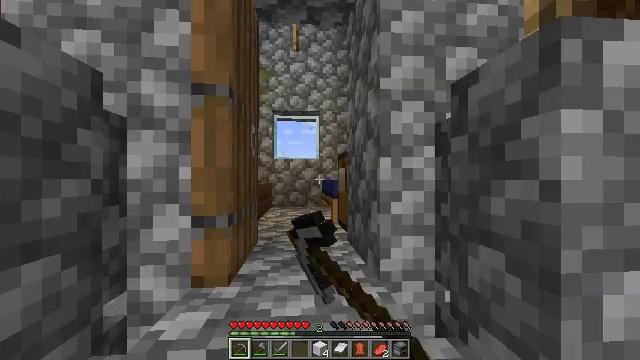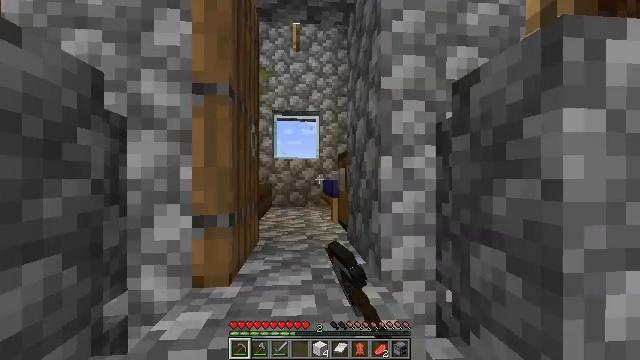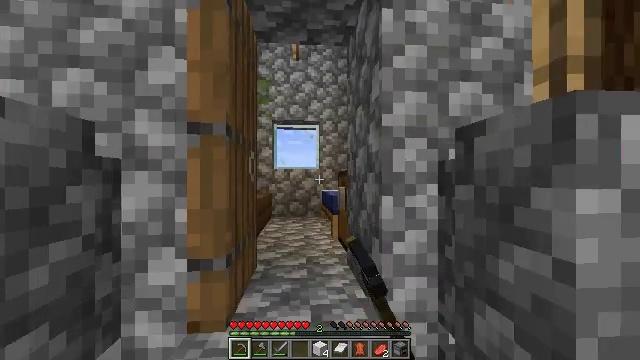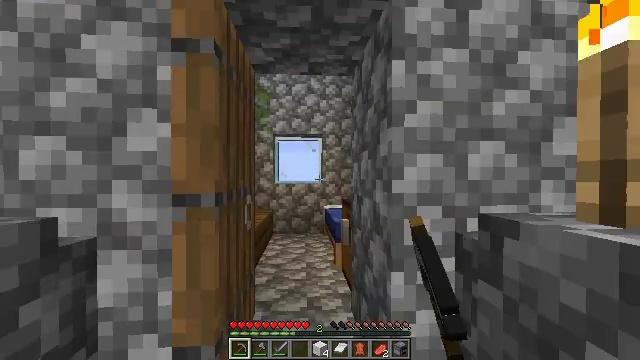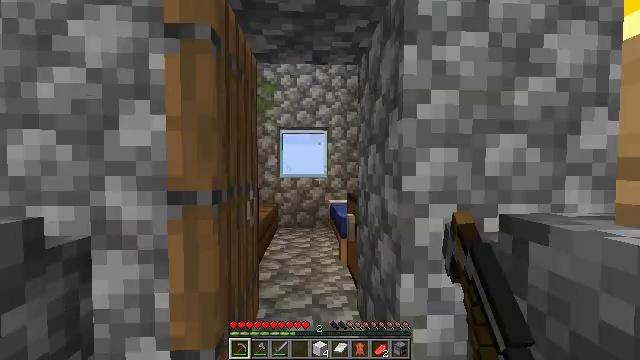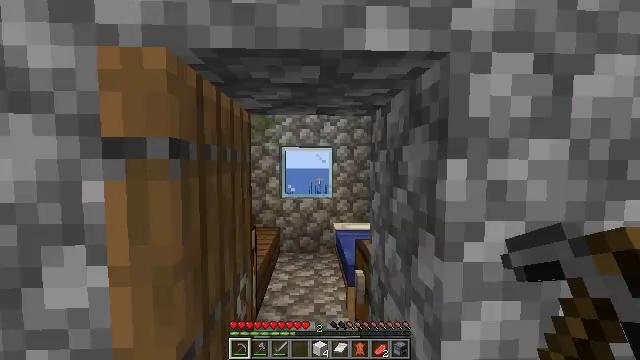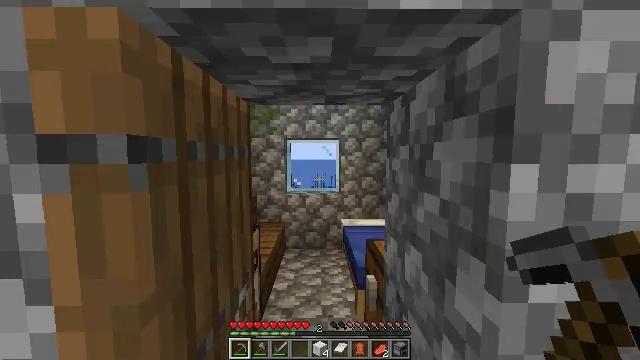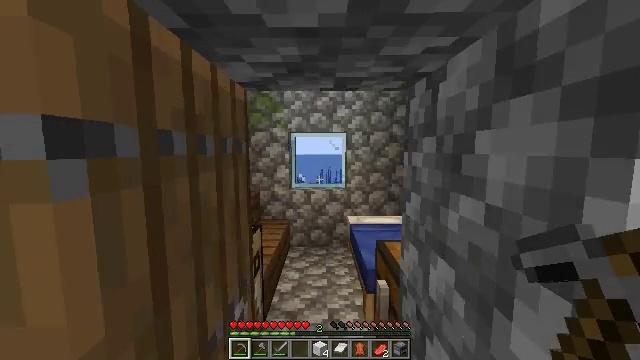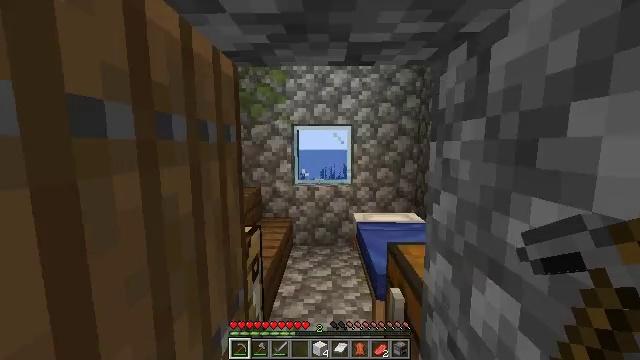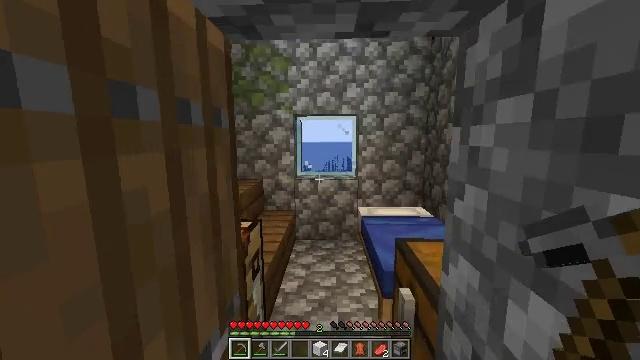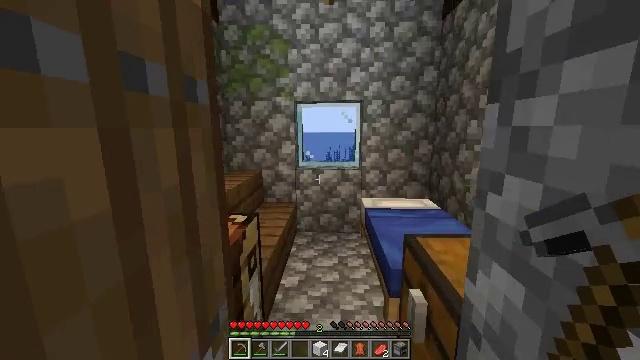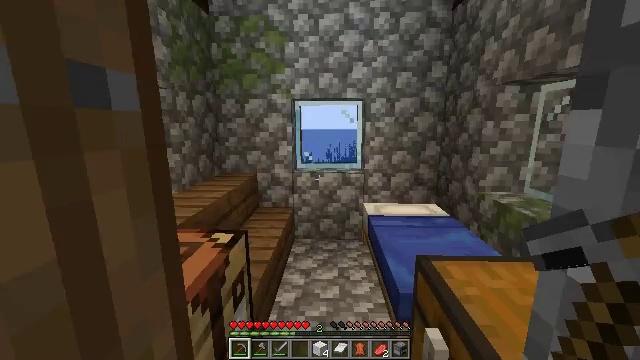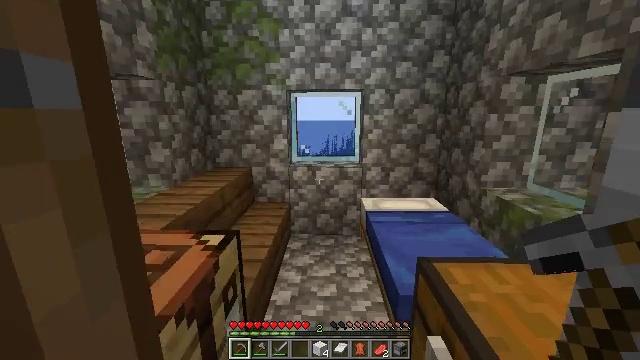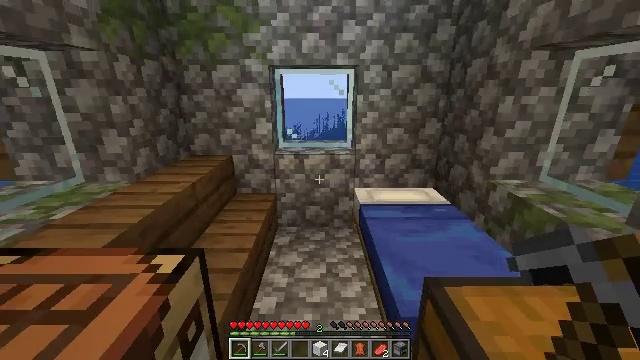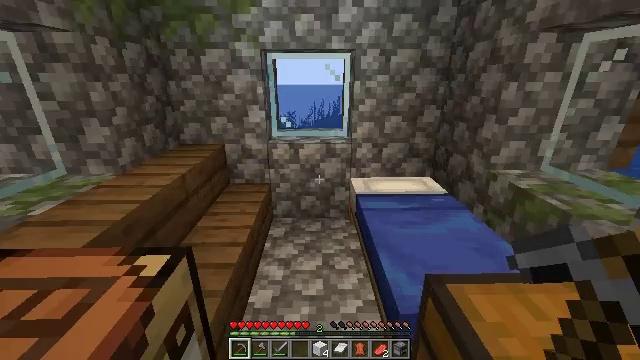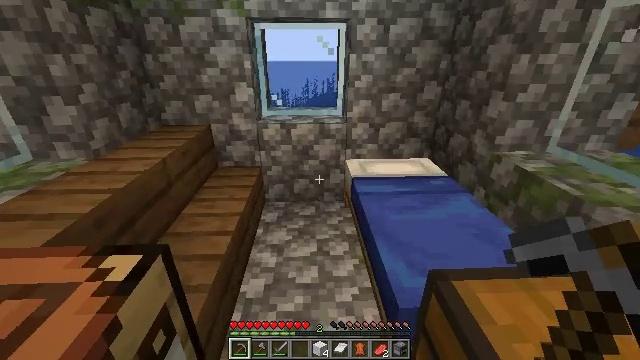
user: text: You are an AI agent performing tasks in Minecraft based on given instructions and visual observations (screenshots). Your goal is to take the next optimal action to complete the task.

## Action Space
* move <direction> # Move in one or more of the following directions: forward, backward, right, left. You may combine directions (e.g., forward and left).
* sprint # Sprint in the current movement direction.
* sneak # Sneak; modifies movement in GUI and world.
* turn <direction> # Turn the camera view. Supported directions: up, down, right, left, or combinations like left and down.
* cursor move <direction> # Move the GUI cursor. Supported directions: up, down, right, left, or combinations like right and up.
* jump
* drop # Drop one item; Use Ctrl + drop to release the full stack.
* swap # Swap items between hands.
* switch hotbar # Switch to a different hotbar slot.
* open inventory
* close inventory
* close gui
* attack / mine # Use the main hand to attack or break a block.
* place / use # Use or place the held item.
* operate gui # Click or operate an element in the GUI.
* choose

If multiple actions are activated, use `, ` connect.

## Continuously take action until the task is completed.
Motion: motion action
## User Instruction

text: Mine the blue bed to pick it up.
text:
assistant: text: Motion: no_op
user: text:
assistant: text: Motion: move forward
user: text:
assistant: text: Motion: move forward
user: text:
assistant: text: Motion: move forward, turn left and down
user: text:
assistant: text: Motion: move forward, turn down
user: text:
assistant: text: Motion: move forward, turn left and down
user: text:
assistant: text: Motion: move forward, turn left and down
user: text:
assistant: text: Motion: move forward, turn down
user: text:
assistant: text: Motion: move forward, turn down
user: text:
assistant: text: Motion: move forward, turn down
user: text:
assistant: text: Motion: move forward
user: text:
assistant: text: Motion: move forward, turn down
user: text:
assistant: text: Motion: move forward, turn right and down
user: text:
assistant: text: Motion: turn right and down
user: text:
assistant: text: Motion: turn right and down
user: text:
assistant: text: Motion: turn left
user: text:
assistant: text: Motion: turn left
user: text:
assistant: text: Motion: turn right and down
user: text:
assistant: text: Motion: turn right and down
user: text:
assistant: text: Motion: turn down
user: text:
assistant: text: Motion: turn left
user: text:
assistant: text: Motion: turn left and up
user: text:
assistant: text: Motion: turn left and up
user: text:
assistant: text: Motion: turn left and up
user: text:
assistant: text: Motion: move right, turn left
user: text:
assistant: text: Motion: move right, turn left and down
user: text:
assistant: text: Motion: move right, turn left
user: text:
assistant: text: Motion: move right, turn left
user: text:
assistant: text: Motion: move right, turn left
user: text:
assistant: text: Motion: move right, turn left